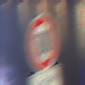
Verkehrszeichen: Geschwindigkeit100
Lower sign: LaengeEinerStrecke6
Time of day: Night
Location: Outdoor (Urban)
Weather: PartlyCloudy
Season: NotSpecified
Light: Artificial